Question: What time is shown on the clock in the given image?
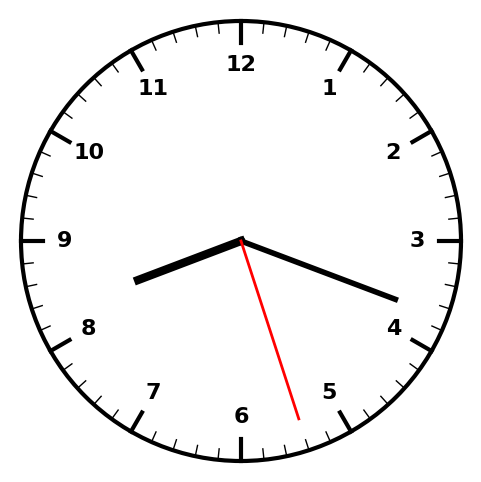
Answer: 08:18:27